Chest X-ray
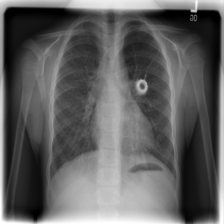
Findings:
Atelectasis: negative
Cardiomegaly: negative
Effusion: negative
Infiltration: positive
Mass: negative
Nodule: negative
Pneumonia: negative
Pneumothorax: negative
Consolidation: negative
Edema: negative
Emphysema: negative
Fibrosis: negative
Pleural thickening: negative
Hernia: negative